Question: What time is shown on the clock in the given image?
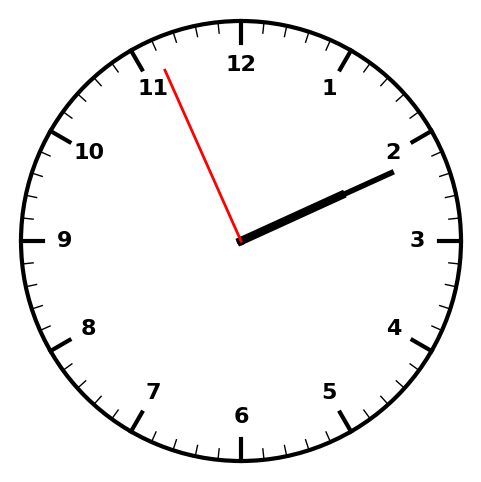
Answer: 02:10:56